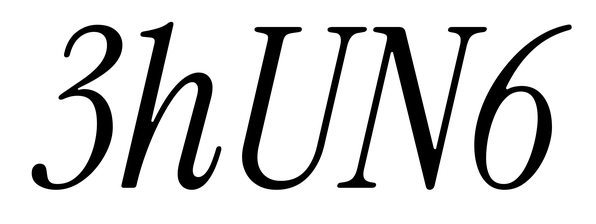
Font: InstrumentSerif-Italic